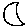
Label: moon